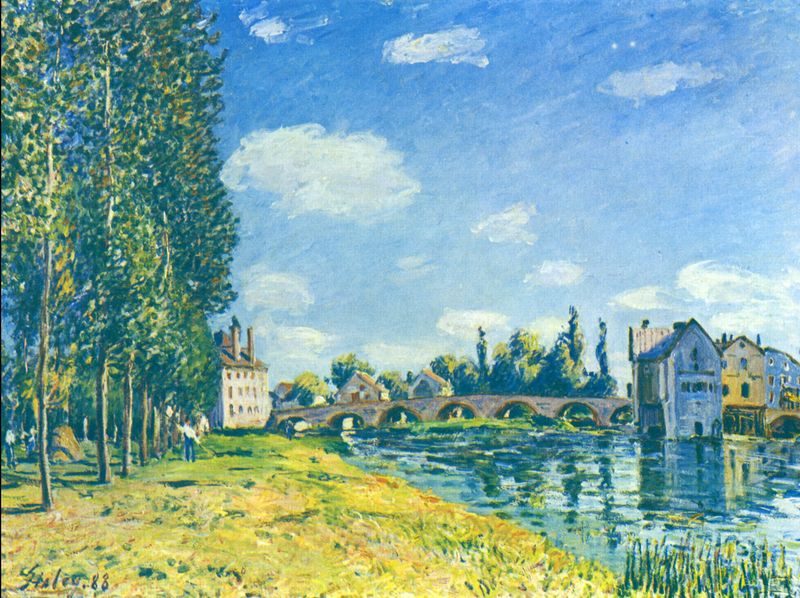
Titel: Brücke von Moret im Sommer
Künstler: Alfred Sisley
Standort: New York (New York)
Institution: Collection Acquavella Galleries
Schlagwörter: baum, blau, blätter, gemälde, himmel, mann, wasser, weiß, wolken, bäume, fluss, gelb, grün, impressionismus, landschaft, menschen, see, stadt, ufer, fenster, hell, hintergrund, pfeiler, dach, gras, haus, rasen, wiese, wolke, expressionismus, malerei, mensch, signatur, birken, feld, gräser, häuser, mühle, natur, pappel, pappeln, schilf, spiegelung, brücke, gewässer, wasserspiegelung, gold, personen, person, pflanzen, rosa, wald, kamin, kamine, schornstein, landschft, sommer, wellen, ansicht, bogen, fassaden, man, ort, ernte, heu, farben, dächer, giebel, allee, baumreihe, violett, fabrik, van gogh, arbeiter, figuren, bogenbrücke, bauer, bögen, schild, unterschrift, steinbrücke, wasserpflanzen, schönheit, rundbögen, gärtner, sisley, aquädukt, alfred sisley, lilien, primitiv, bauten, fesnter, speicher, alfred, natru, avignon, rechen, häser, brückenhaus, siganatur, himmel#, unterschrieft